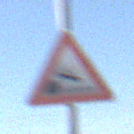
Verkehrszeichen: Ufer
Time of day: Midday
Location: Outdoor (RoadRail)
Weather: Clear
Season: Summer
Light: Natural